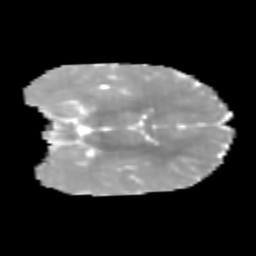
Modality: MD
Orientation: coronal
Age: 6
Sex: male
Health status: healthy